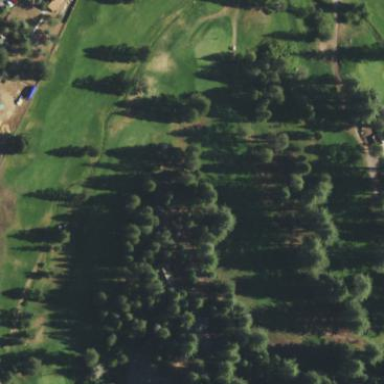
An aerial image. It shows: Grassy area designated as golf fairway.